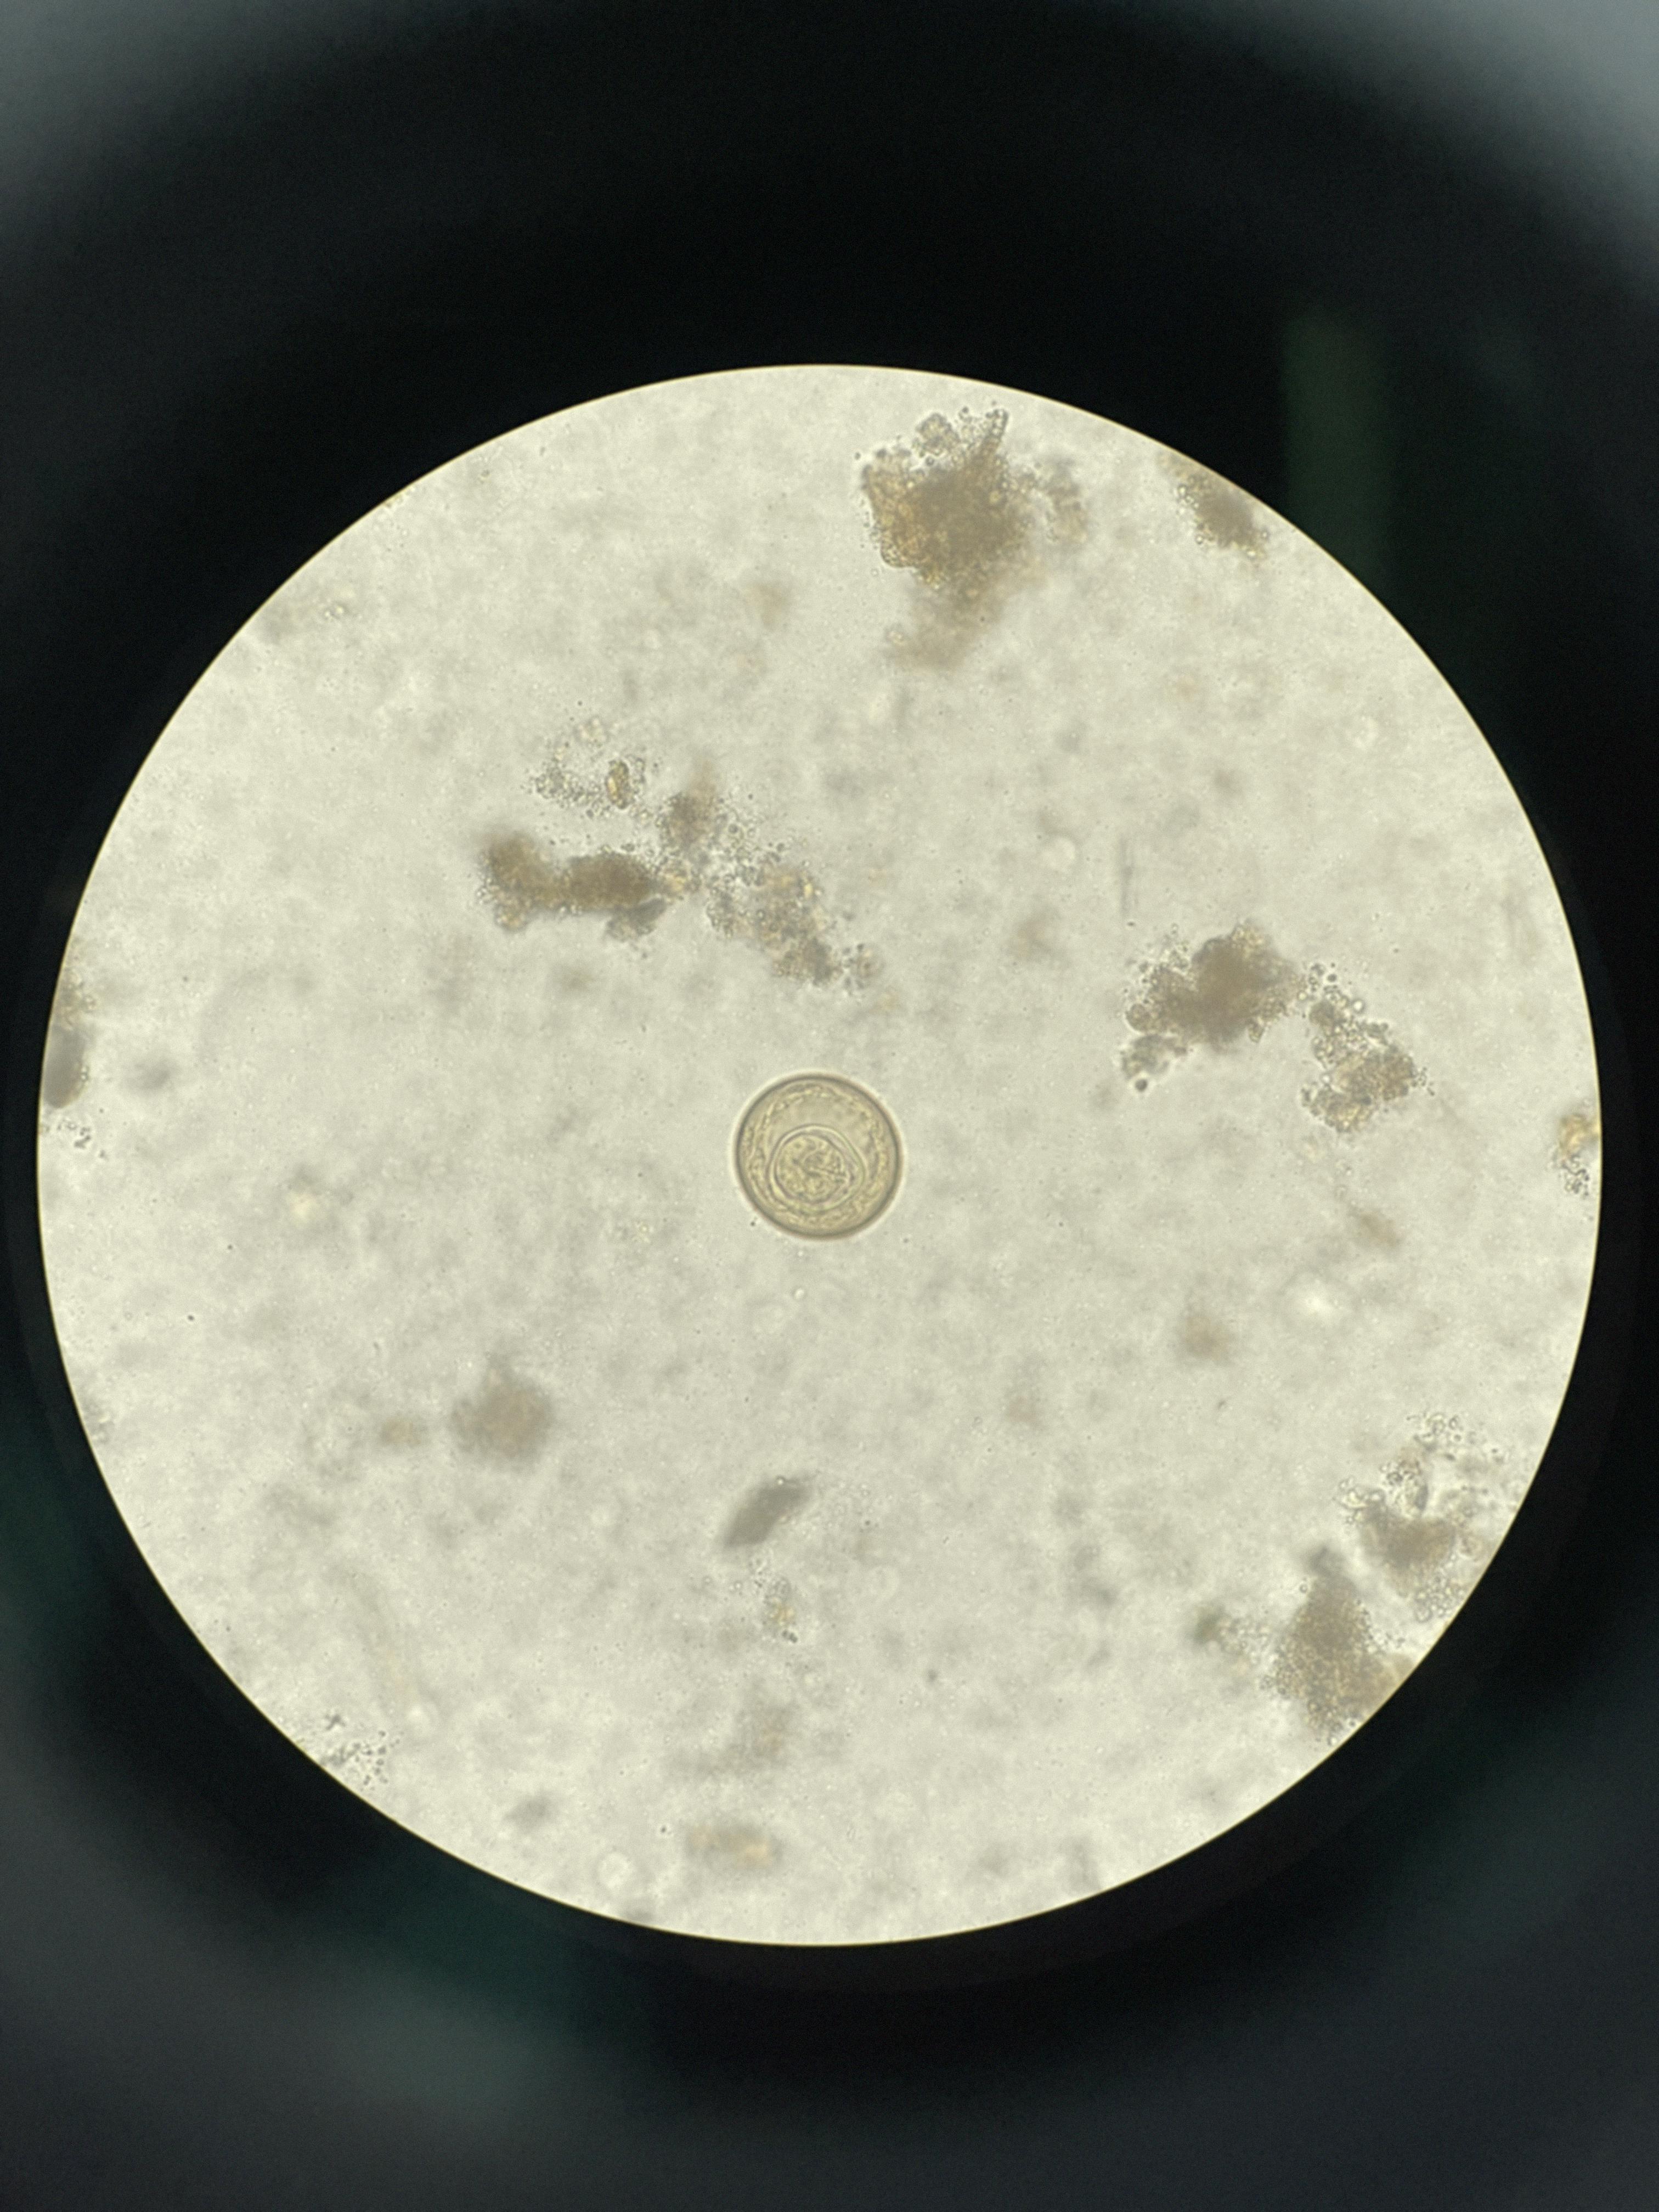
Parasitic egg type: Hymenolepis diminuta